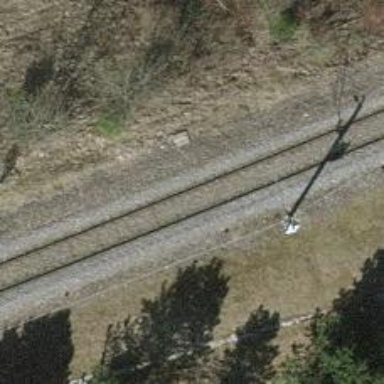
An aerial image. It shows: Single-track railway with electrified contact lines.